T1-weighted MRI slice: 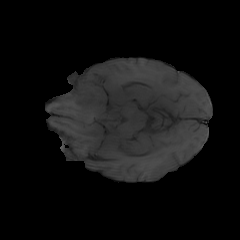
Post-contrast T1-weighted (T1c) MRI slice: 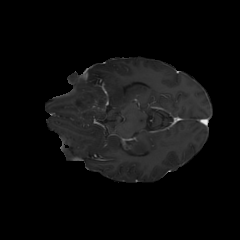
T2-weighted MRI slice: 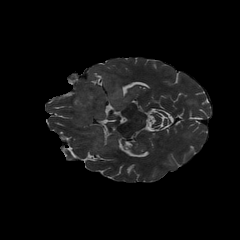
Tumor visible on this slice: yes